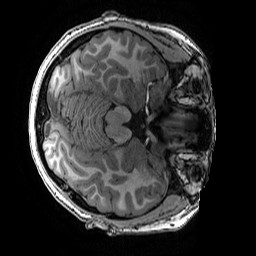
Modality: T1w
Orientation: axial
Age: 14
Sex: female
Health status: ill
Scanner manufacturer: ge
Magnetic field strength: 3 T
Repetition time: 0.007664 s
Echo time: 0.00342 s